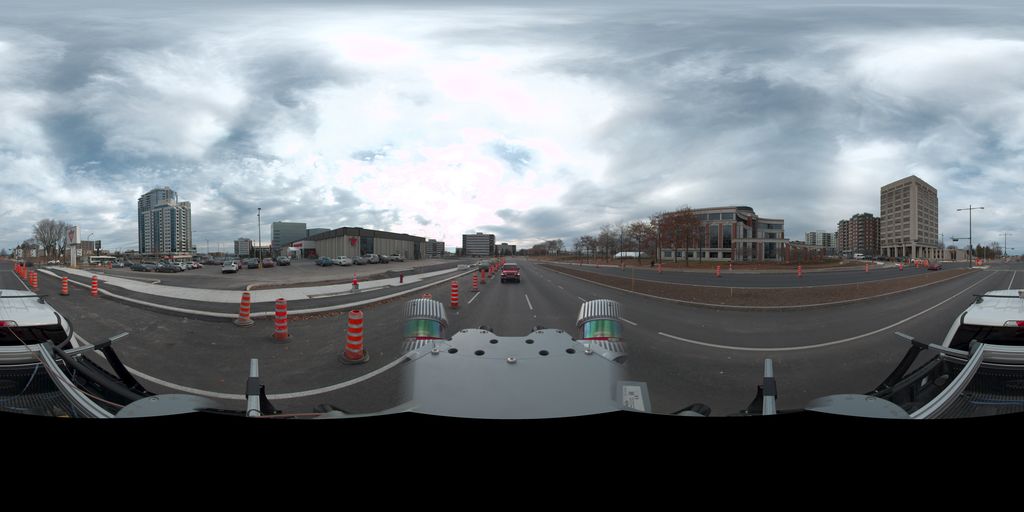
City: quebec_city